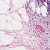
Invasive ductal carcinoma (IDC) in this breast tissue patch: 1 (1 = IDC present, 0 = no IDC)